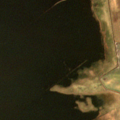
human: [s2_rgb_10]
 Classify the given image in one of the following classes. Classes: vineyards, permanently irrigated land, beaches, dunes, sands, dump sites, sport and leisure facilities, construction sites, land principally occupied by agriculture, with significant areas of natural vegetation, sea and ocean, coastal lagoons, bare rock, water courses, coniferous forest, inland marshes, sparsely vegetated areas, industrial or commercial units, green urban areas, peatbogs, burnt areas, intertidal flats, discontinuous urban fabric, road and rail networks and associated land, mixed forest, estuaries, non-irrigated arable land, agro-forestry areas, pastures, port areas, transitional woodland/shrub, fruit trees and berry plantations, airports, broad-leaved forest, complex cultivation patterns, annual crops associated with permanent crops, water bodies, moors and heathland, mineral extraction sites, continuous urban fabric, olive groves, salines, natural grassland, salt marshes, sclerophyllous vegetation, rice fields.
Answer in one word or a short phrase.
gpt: non-irrigated arable land, pastures, complex cultivation patterns